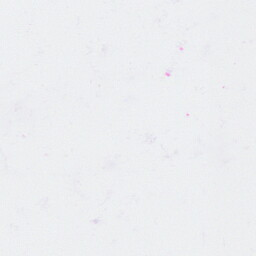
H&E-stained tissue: Breast